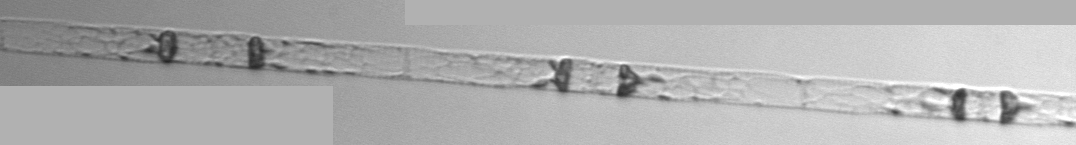
Label: Dactyliosolen_blavyanus